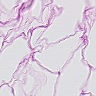
Metastatic tissue present: no